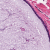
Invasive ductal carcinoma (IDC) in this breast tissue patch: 0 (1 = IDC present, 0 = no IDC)